Question: I have a very simple webgrid with 3 columns:
View
'''
columns: grid.Columns(
grid.Column("Applicant Name",
format: (item) => @Html.ActionLink((string)item.Name, "EditApplicant", "Applicant", new { id = item.ApplicantId },
null), style: "AppName")
, grid.Column("Role", "Role", style: "Role")
, grid.Column("ApplicantSkills", "Skills", style: "AppSkills")
'''
I want to set my columns to a fixed width. I have tried using percentage widths here and exact widths like 500px, 100px etc, and they all work initially, but are lost after postback.
css:
'''
.AppSkills {
width: 70%;
}
.AppName {
width: 20%;
}
.Role {
width: 10%;
}
'''
My grid is a results grid, which is populated from a number of filters, so every time the user selects different filters and clicks search the results are changed and the grid re-populated. What im finding is the grid column width style is being lost. Here is what my screen looks like. Initially it looks fine, but after selecting different filters and hitting search, the grid column widths are lost.

I have tried posting my form as a GET and a POST to see if it was the Get that was losing the formatting. But both yield the same results.
'''
@using (Html.BeginForm("Search", "Home", FormMethod.Post))
{
'''
Is there anything obvious I'm doing wrong here? Or is there any way I can ensure a fixed width on my grid columns so they don't move about?
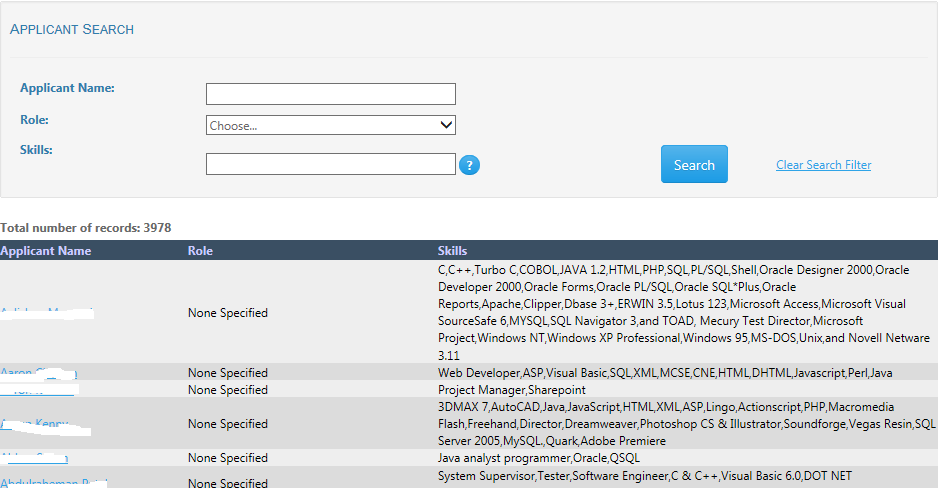
Answer: You're missing spaces after the commas, so it's probably treating one of the entries as a big unbreakable word. If you can't change the underlying data, assuming it isn't the code doing the concatenation, you might be able to use the css word-break property to sort it.